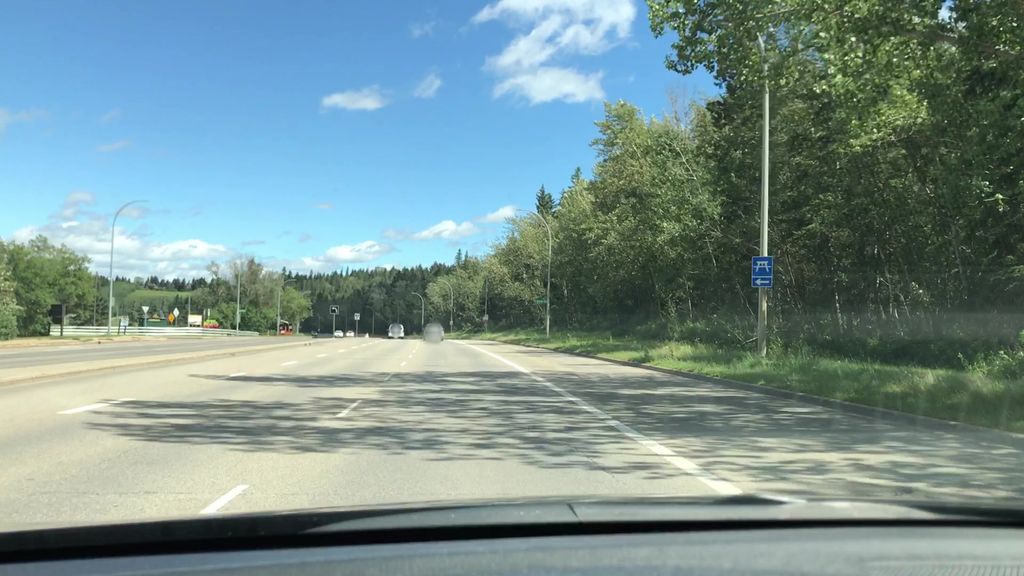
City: edmonton